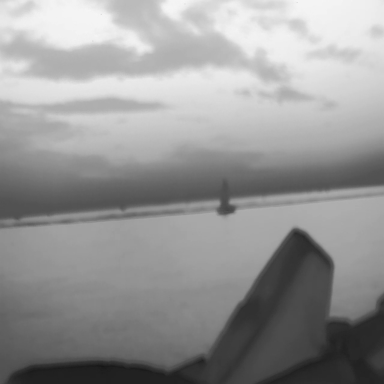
There is a sailboat in the infrared image.